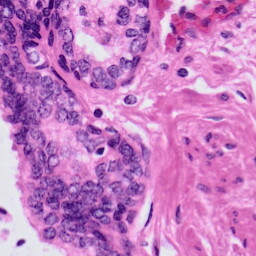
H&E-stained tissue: Prostate